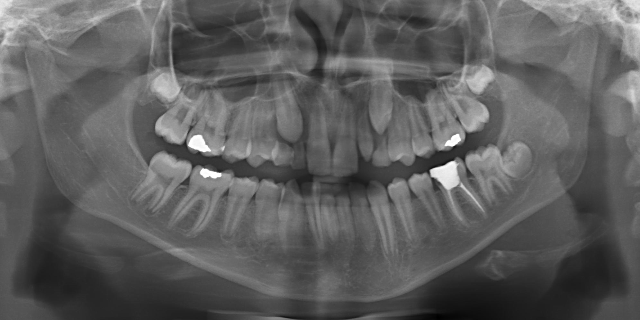
adult